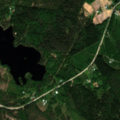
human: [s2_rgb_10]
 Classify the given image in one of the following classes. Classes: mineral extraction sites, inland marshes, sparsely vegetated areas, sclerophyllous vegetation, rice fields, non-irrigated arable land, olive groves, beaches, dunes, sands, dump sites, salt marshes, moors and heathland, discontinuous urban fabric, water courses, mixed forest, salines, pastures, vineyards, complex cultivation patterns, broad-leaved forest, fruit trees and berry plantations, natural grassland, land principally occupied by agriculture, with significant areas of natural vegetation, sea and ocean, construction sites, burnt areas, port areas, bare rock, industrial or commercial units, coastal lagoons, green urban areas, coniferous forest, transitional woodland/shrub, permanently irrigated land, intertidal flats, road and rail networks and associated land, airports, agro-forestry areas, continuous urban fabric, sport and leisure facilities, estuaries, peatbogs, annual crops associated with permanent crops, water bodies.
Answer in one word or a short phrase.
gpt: land principally occupied by agriculture, with significant areas of natural vegetation, broad-leaved forest, coniferous forest, mixed forest, water bodies